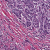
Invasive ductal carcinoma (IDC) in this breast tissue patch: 1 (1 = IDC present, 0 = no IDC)